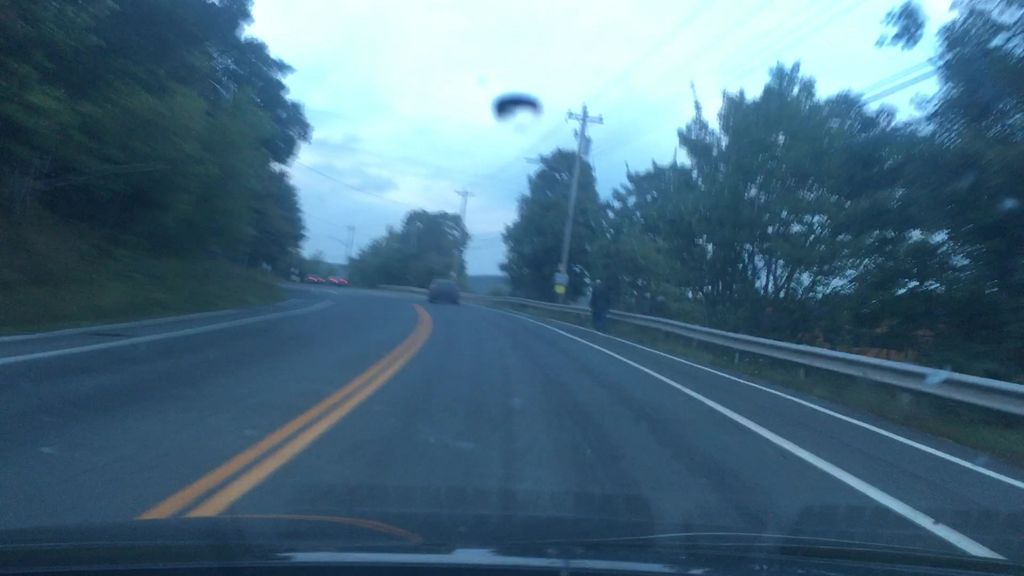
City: halifax